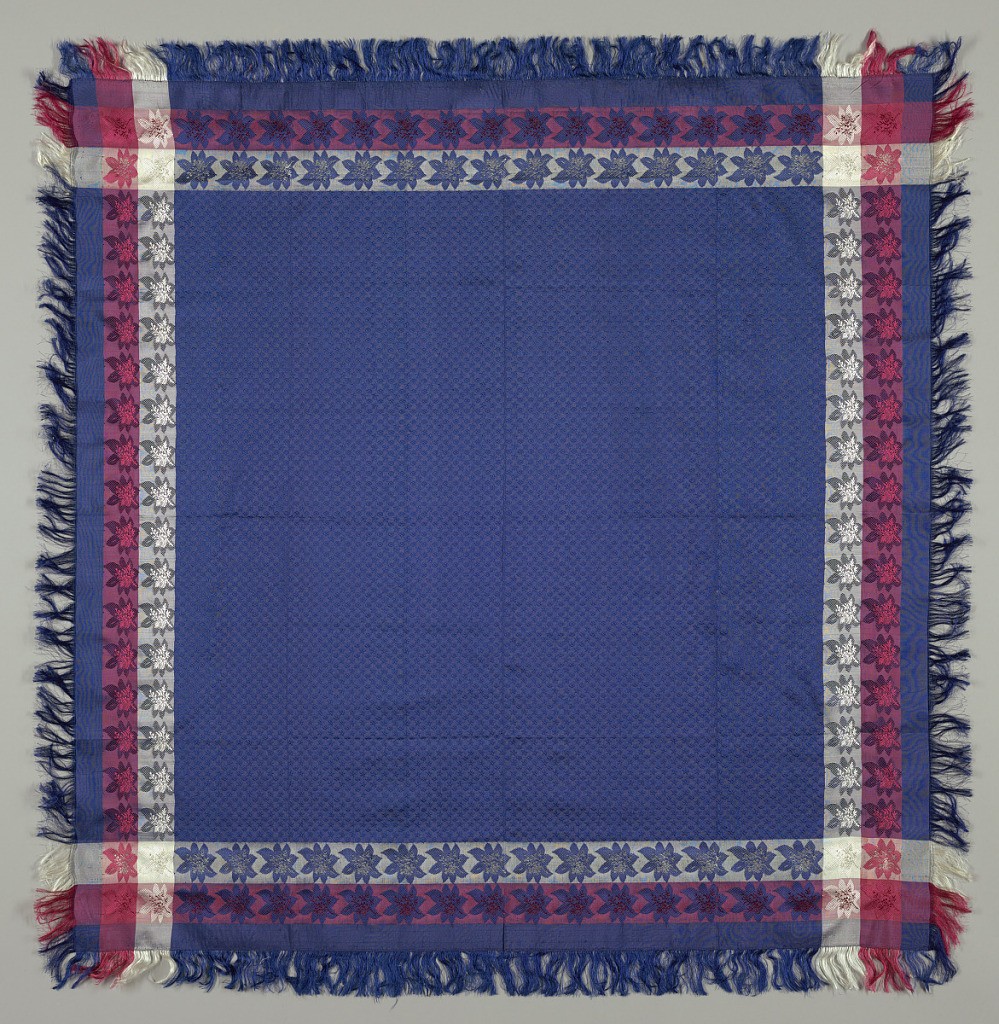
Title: Square
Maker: Harmony Society, est. Butler County, Pennsylvania, 1805–1905
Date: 1839
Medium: silk Technique: jacquard woven
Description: Woman's kerchief with a dark blue center has an allover diaper pattern of stars and rosettes in short loose warp floats, weft on the reverse. Four side borders in white and red.